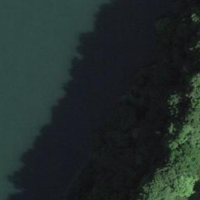
EUNIS habitat code: 15
Species observed at this site:
Lathyrus vernus
Allium ursinum